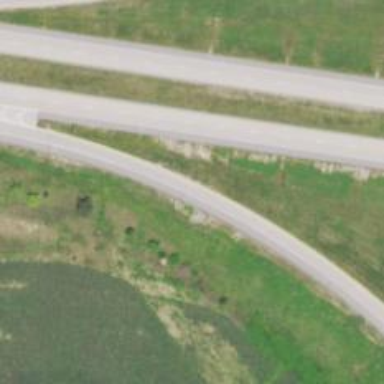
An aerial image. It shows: Trunk link highway.